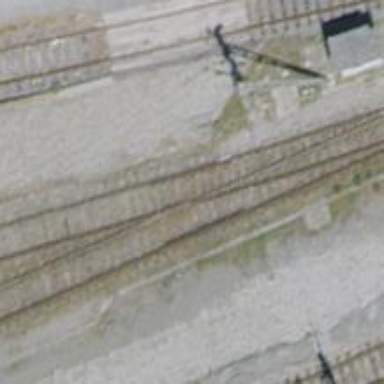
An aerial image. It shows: Single-track electrified rail service spur with contact line.